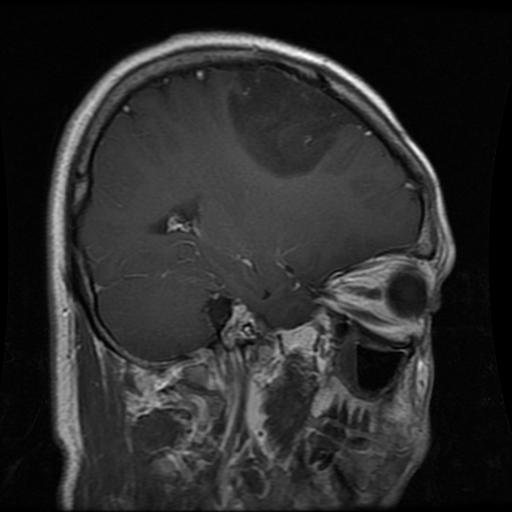
Label: glioma